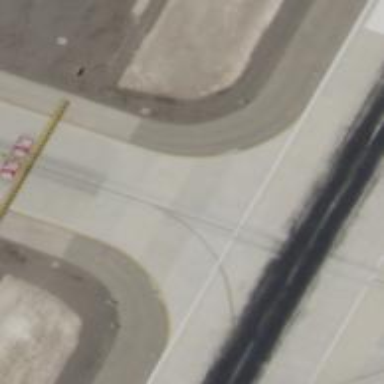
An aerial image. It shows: View of taxiway at the airport.